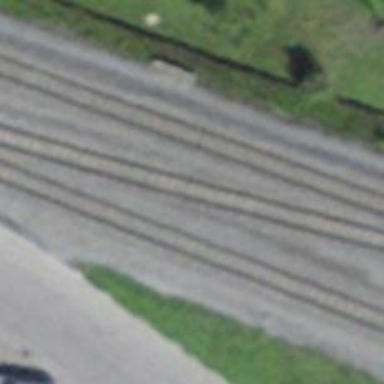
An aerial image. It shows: Narrow-gauge railway track with 1 electrified contact line.